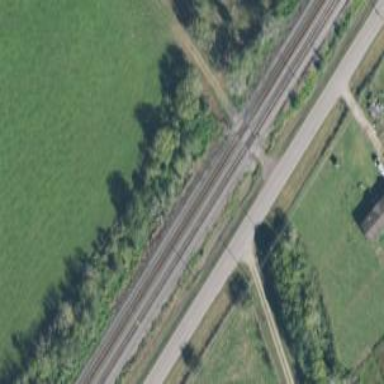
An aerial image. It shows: Railway level crossing.